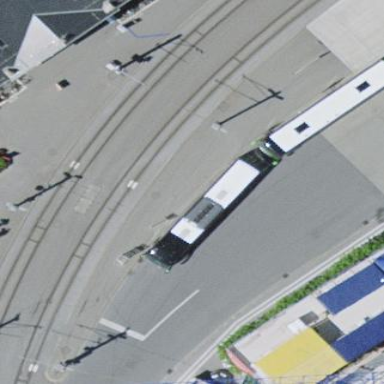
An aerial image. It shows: Tourist bus parking area.